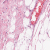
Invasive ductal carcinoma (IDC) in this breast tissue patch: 0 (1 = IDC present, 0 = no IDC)